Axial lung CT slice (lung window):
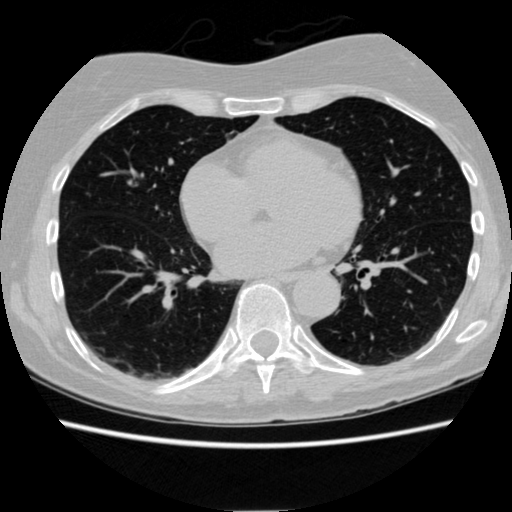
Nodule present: no